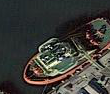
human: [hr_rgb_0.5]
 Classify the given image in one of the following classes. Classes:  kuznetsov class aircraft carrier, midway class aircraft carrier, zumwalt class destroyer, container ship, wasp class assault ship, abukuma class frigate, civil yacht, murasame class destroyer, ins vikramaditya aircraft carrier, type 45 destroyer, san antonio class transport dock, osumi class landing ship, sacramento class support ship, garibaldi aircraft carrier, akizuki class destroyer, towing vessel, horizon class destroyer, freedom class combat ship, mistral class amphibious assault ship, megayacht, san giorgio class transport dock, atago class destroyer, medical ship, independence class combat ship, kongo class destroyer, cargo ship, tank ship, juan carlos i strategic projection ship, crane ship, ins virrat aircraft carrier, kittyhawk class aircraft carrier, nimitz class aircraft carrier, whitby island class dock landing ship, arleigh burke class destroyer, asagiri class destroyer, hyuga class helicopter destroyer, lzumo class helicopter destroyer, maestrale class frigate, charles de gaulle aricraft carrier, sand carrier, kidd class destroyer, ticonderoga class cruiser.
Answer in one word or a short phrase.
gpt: Towing vessel